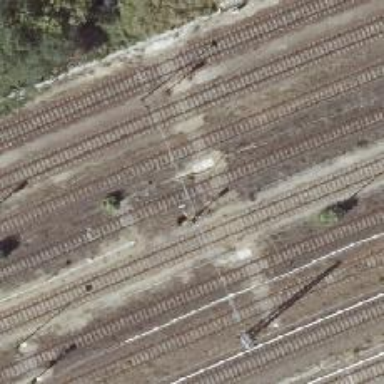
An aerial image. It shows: Railway signal.